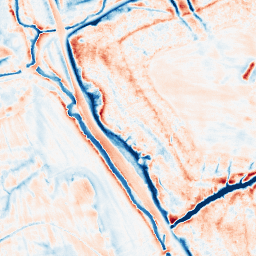
Category: edge_preserving
Decomposition family: anisotropic_diffusion
Decomposition parameters: iterations: 50
kappa: 10
gamma: 0.2
Upsampling method: sinc_blackman
Upsampling parameters: scale: 2
kernel_size: 16
Upsampling scale: 2